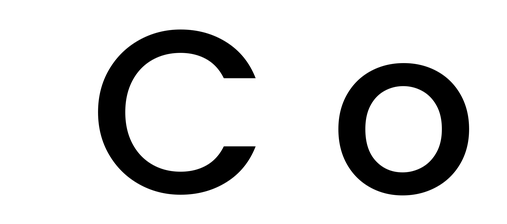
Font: Poppins-Medium